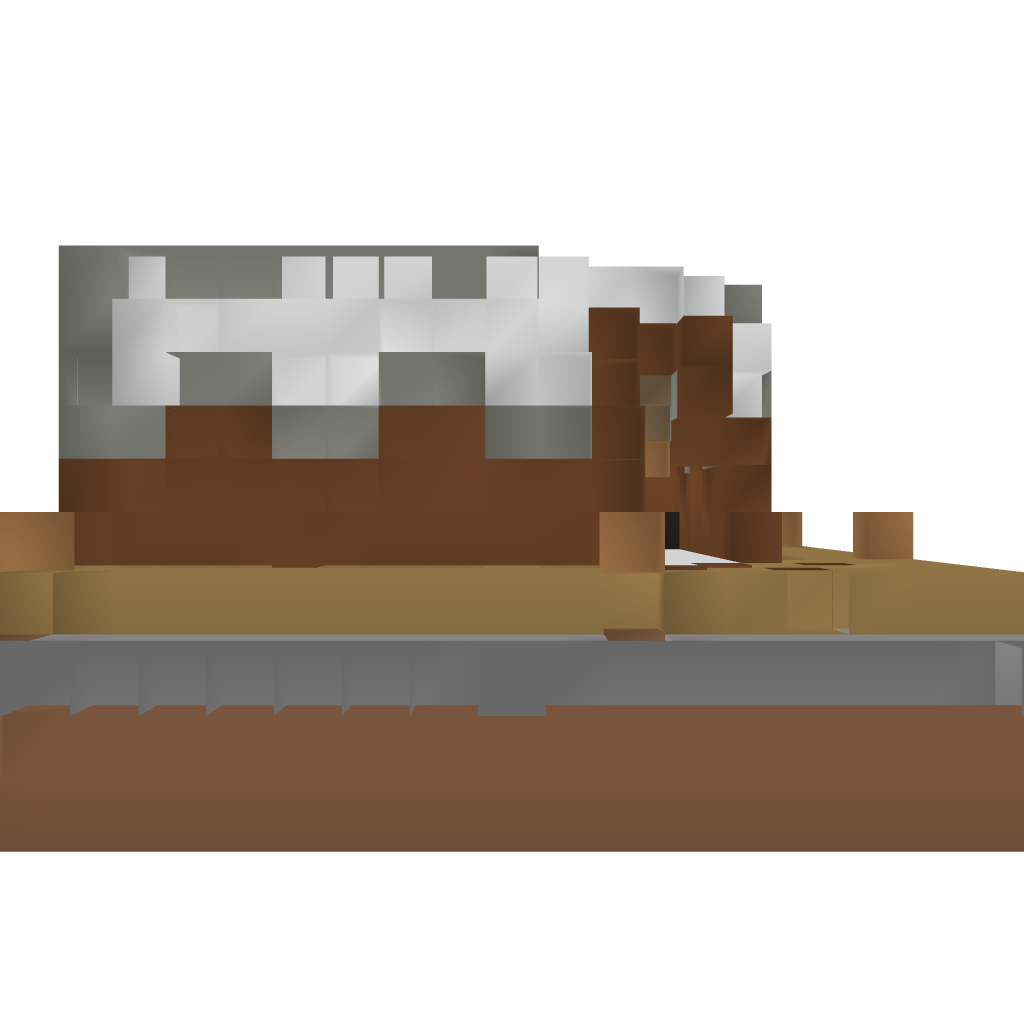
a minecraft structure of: Cake Shop